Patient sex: M
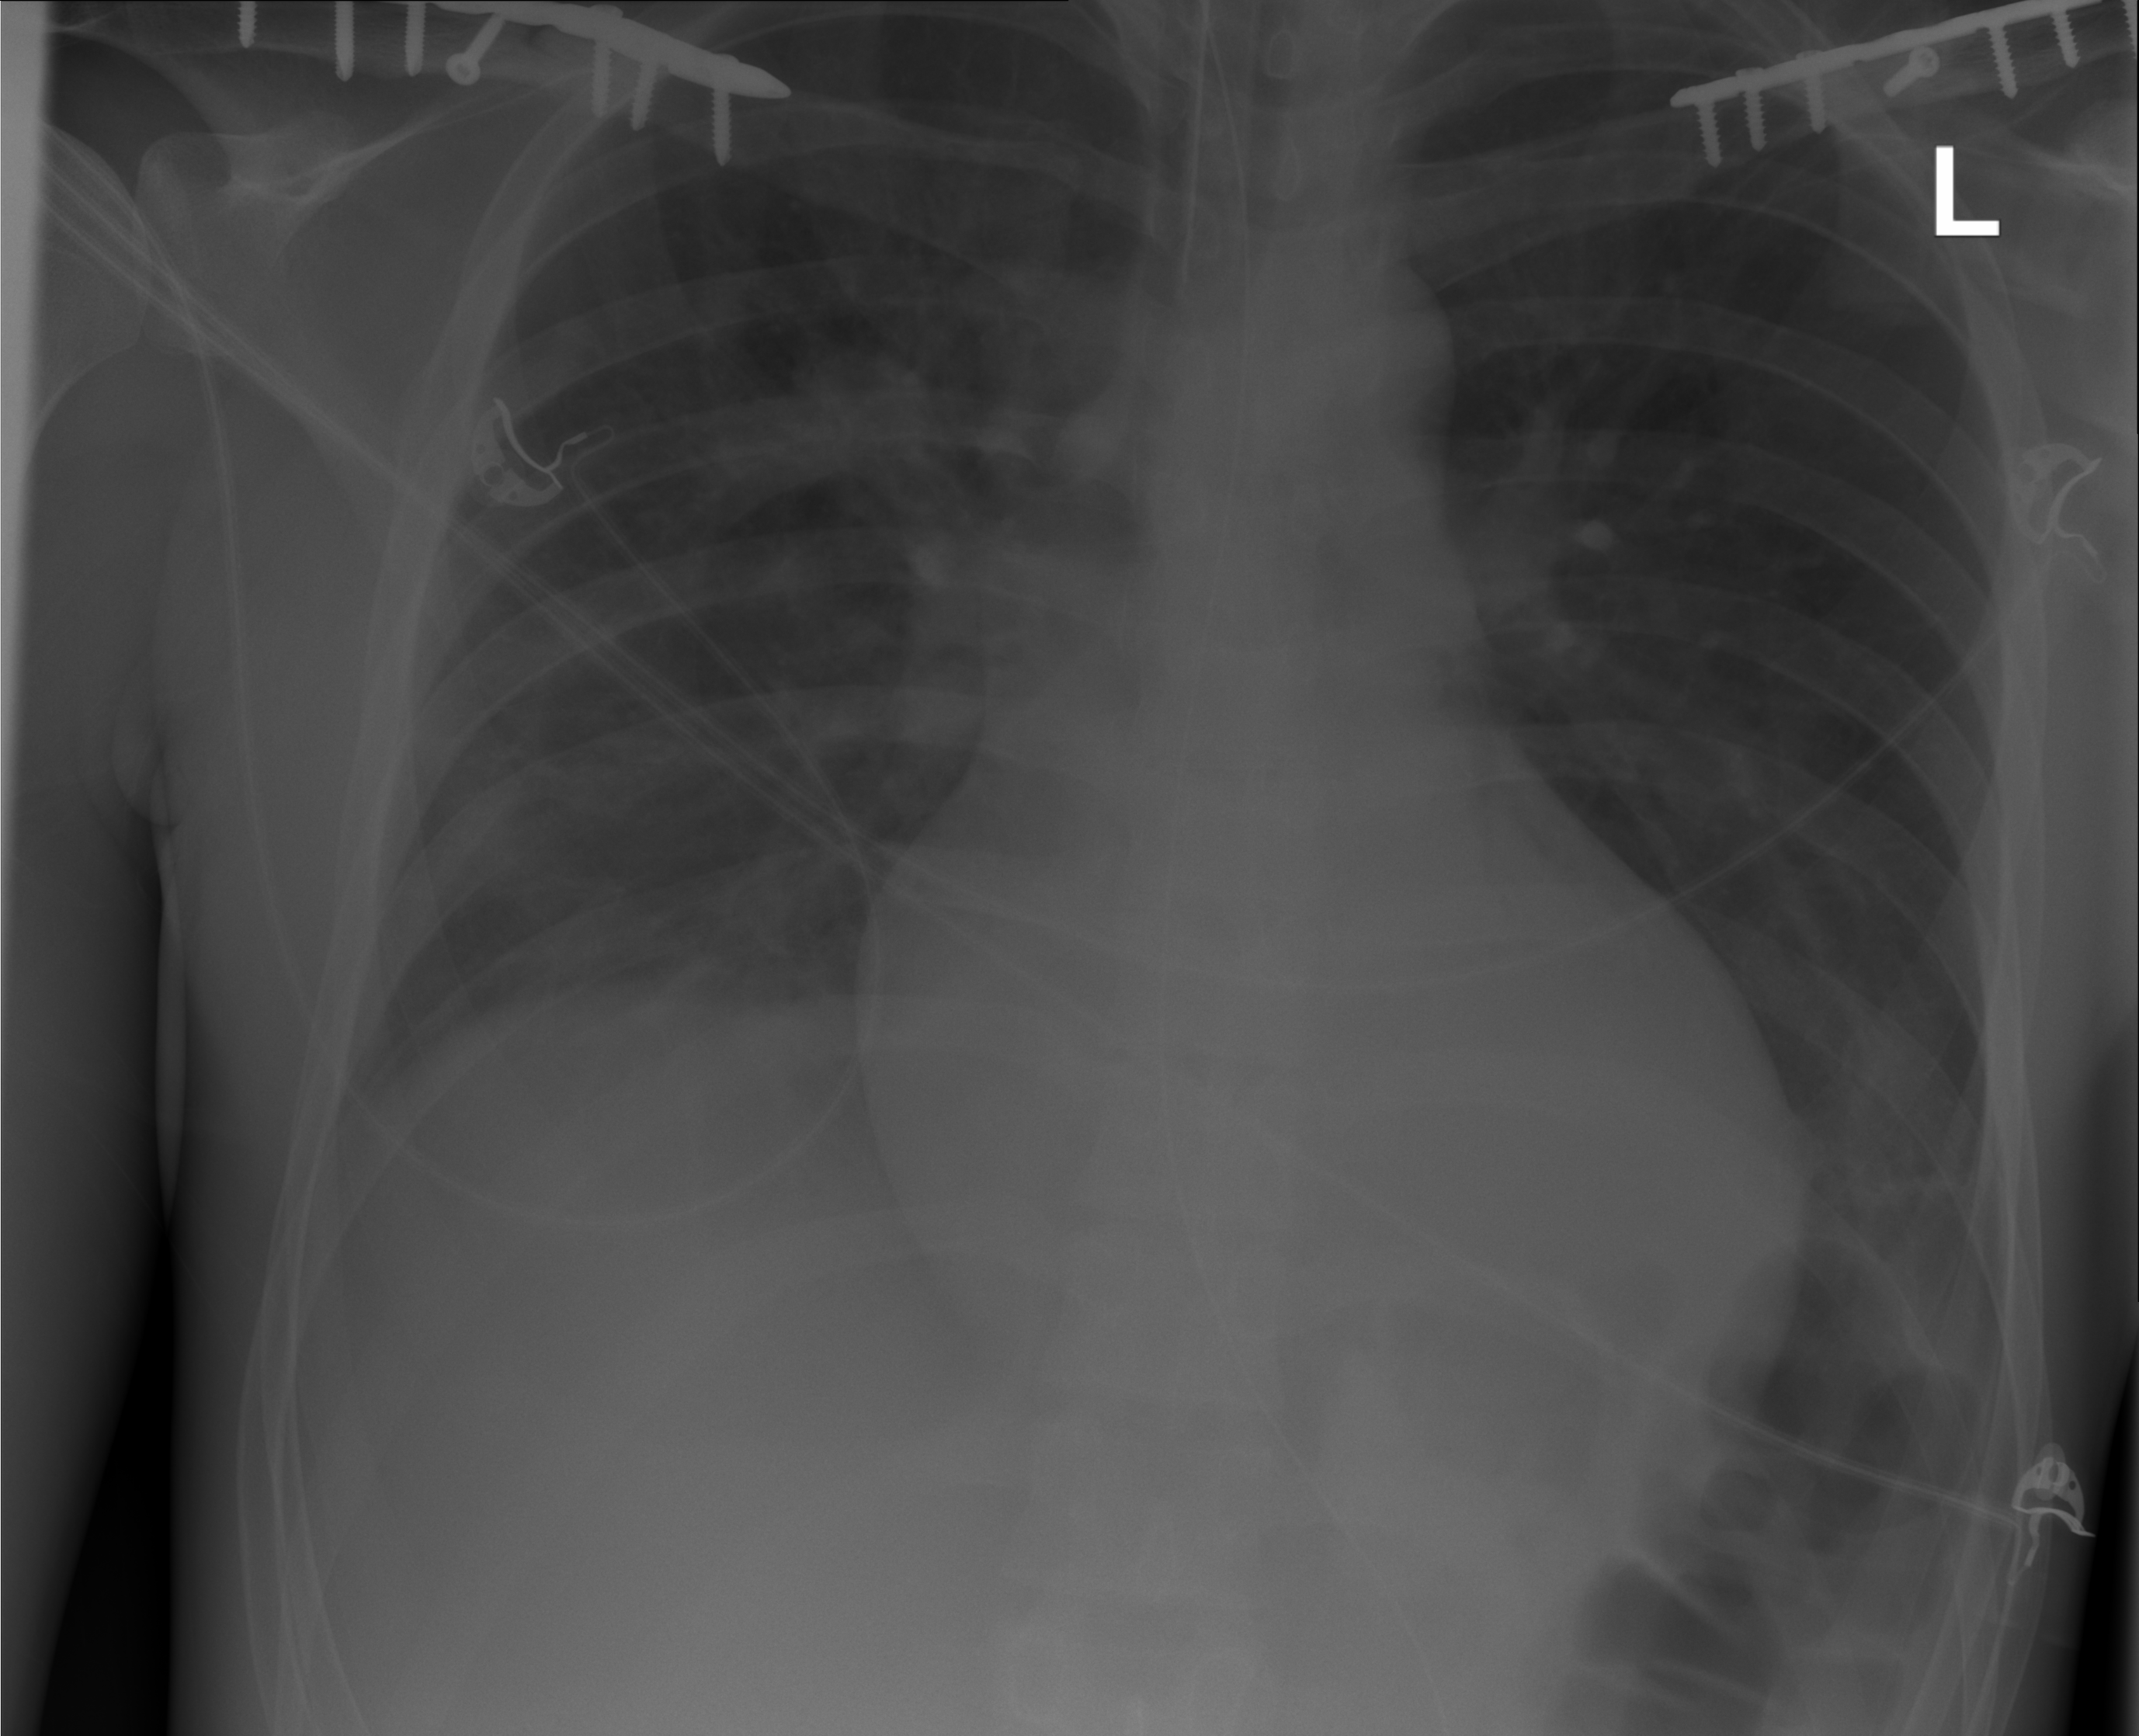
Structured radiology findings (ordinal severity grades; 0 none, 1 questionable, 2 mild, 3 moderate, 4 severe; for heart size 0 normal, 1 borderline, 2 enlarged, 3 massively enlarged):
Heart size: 2
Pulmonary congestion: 0
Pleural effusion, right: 2
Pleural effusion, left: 2
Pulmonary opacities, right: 2
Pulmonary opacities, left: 0
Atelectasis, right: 2
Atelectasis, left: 2